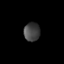
Tissue: lung
Cell type: Epithelial cells
Senescence score: 0.2416
Nuclear area (px): 295
Mean DAPI intensity: 67.105